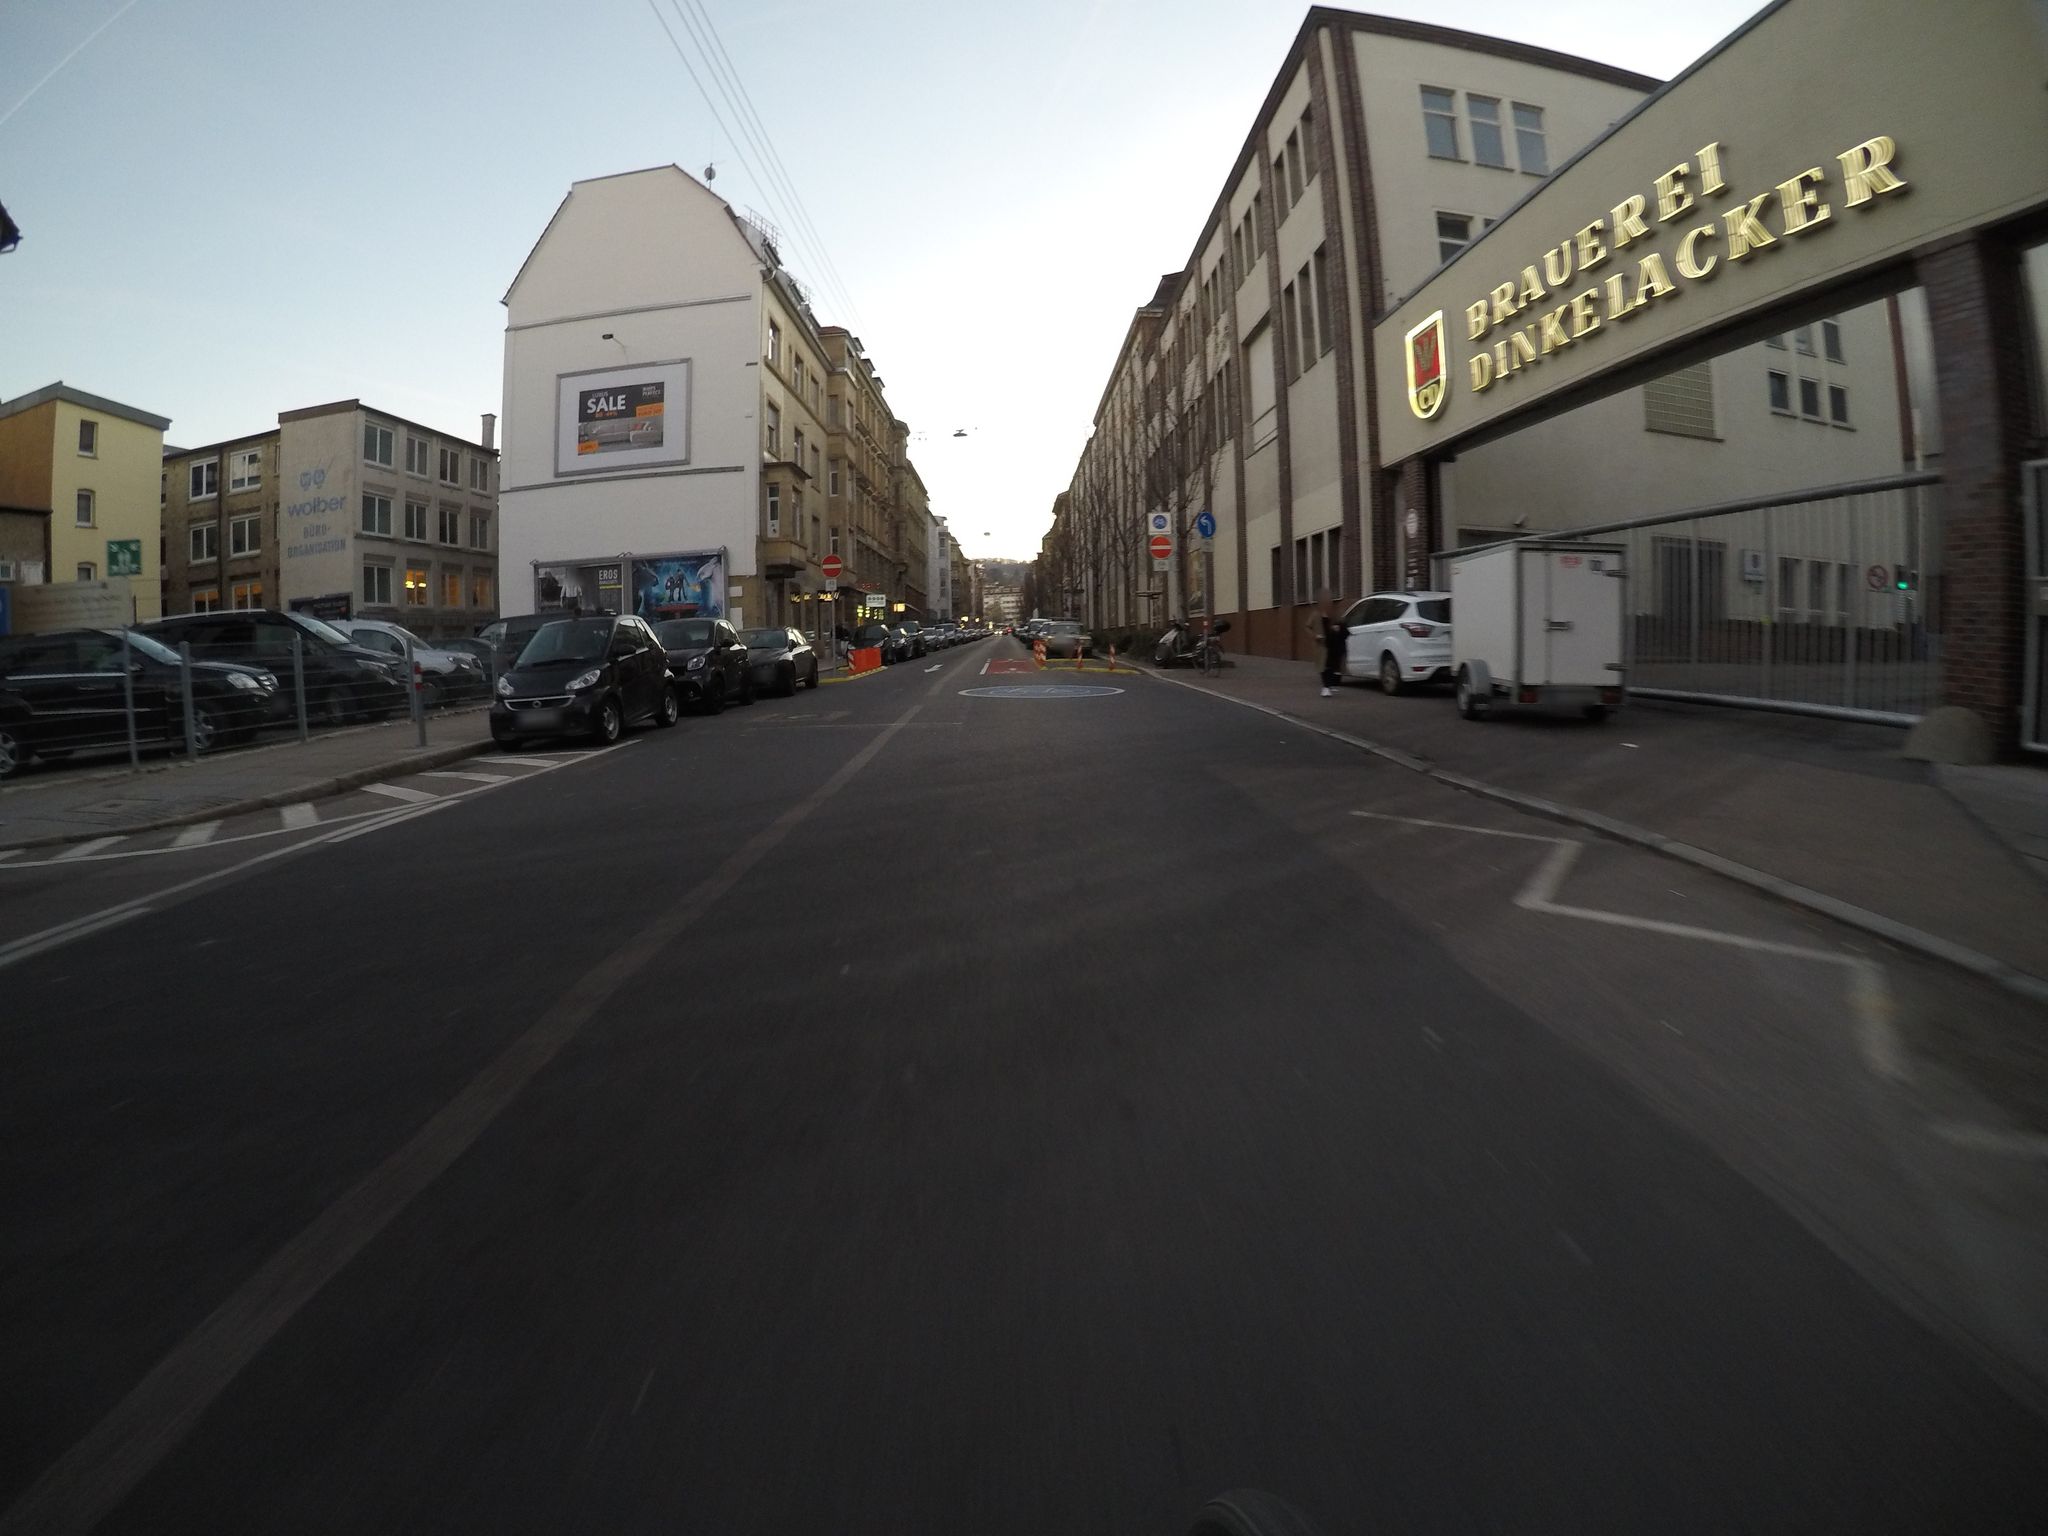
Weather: clear
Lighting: day
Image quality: good
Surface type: driving surface
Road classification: residential
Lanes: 1
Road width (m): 11
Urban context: urban centre
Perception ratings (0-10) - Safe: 6.25, Lively: 7.84, Beautiful: 6.98, Boring: 1.27, Depressing: 3.62, Wealthy: 2.99